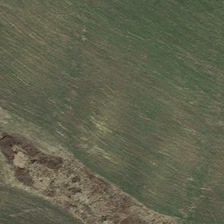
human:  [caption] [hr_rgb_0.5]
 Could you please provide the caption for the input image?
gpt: there was a bareland around the meadow .

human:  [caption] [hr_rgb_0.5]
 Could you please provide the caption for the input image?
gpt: there was a bareland around the meadow .

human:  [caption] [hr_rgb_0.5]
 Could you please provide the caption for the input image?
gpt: this is a green meadow .

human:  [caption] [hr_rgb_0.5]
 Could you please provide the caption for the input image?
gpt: this is a green meadow .

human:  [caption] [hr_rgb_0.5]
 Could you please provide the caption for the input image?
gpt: there was a bareland around the meadow .